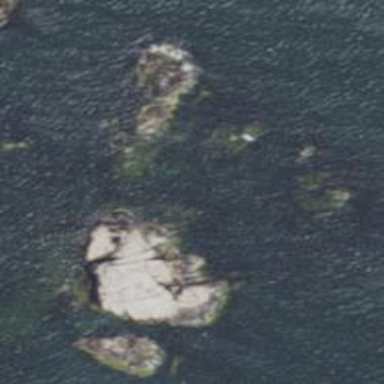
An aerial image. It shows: Islet along the coastline.